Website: ulta-beauty
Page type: account-selection
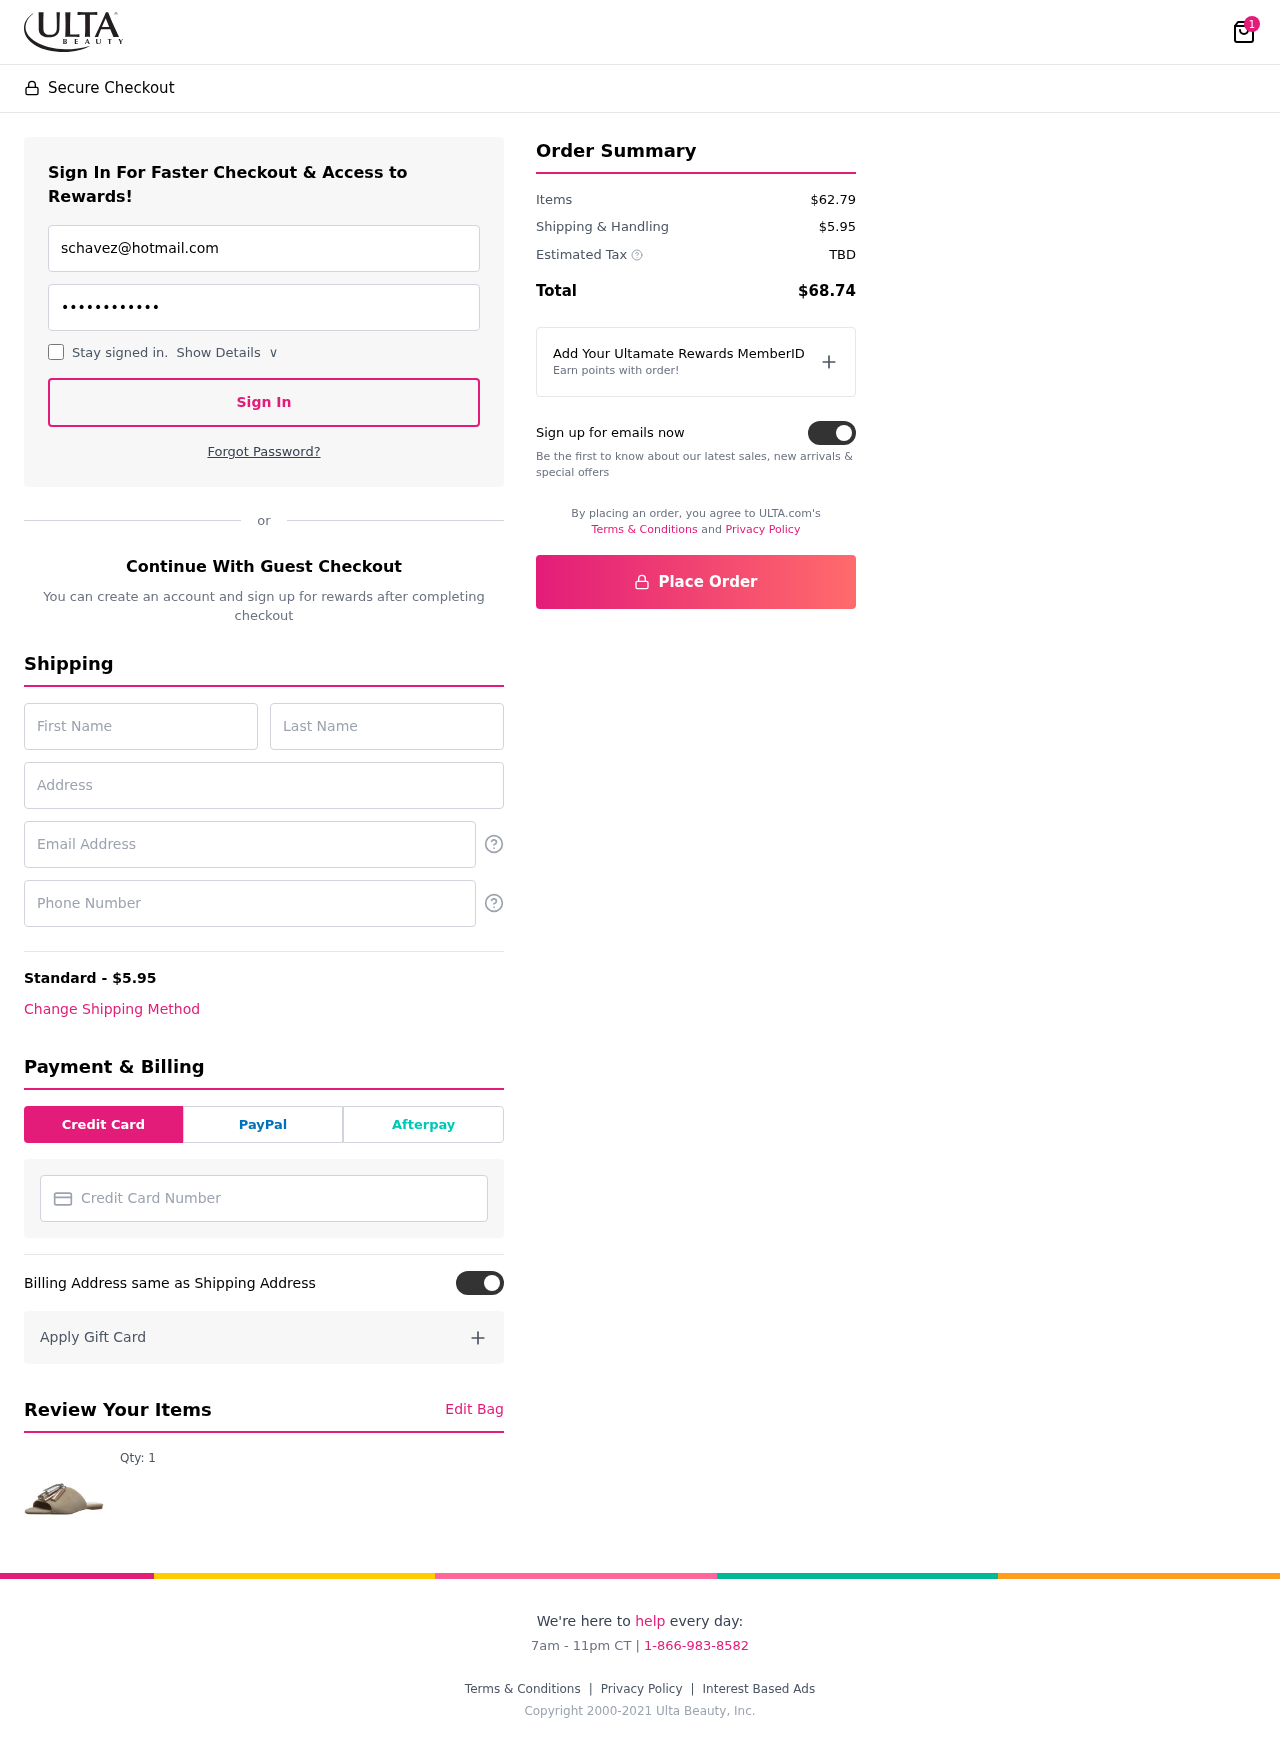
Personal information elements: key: PII_CARD_NUMBER
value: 4994 3658 8587 4054
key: PII_EMAIL
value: schavez@hotmail.com
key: PII_EMAIL2
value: schavez@hotmail.com
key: PII_FIRSTNAME
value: Sharon
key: PII_LASTNAME
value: Chavez
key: PII_PHONE
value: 8404598412
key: PII_STREET
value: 6195 John Court
Product elements: key: PRODUCT1_QUANTITY
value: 1
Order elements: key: ORDER_NUM_ITEMS
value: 1
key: ORDER_SHIPPING_COST
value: $5.95
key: ORDER_SUBTOTAL
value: $62.79
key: ORDER_TAX
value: TBD
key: ORDER_TOTAL
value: $68.74